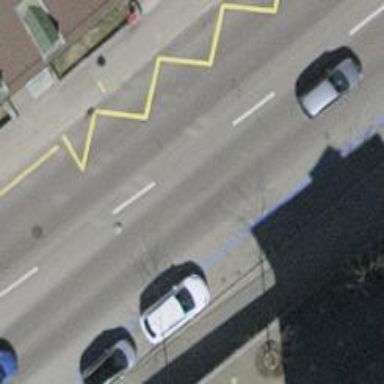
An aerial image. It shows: Trolleybus stop position for public transport.